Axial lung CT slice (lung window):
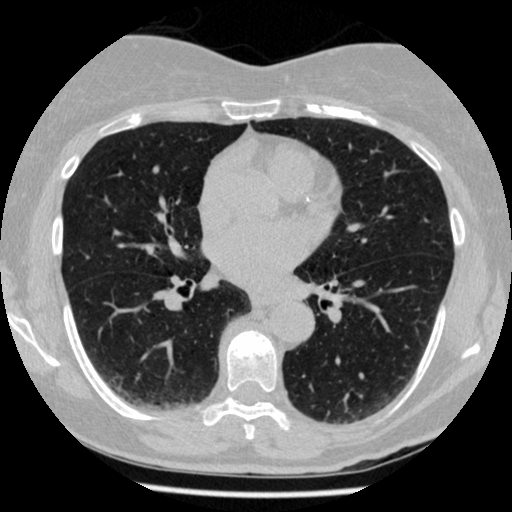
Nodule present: no